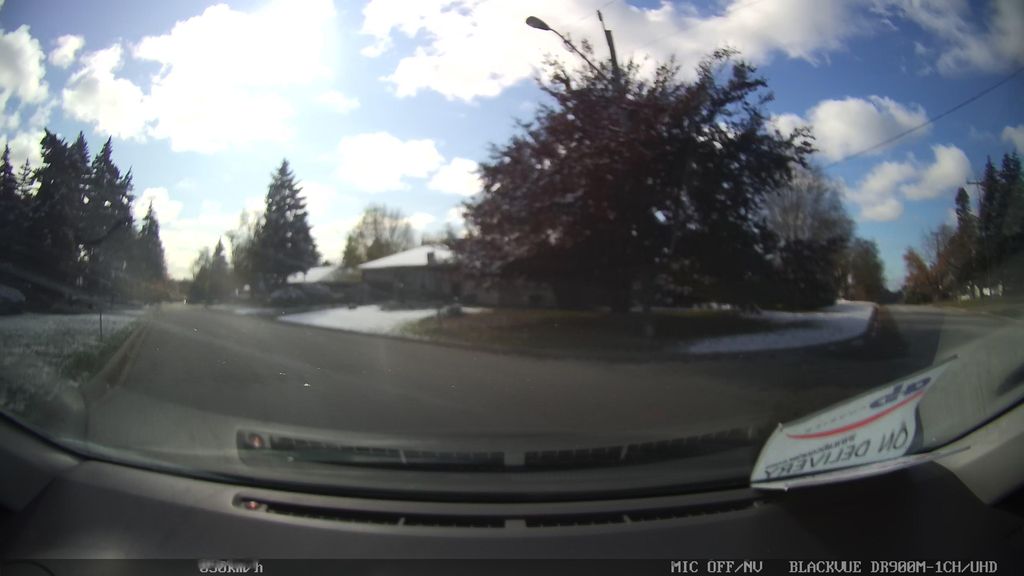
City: toronto